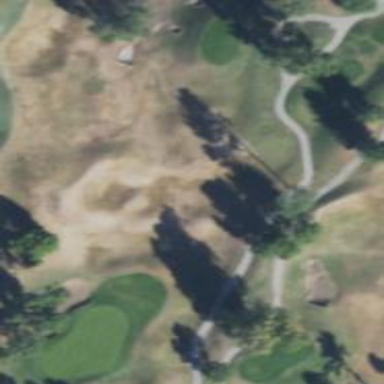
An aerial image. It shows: View of golf hole.